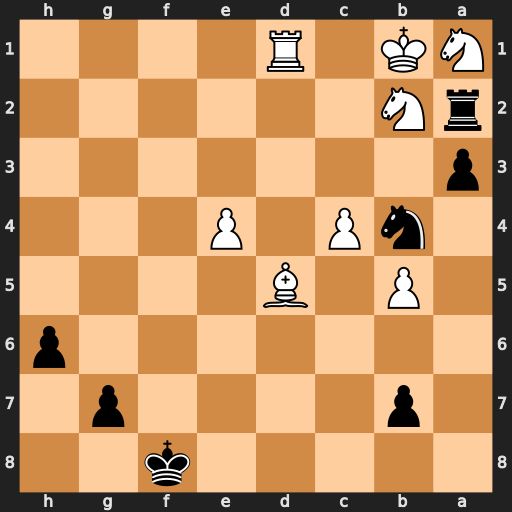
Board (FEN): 5k2/1p4p1/7p/1P1B4/1nP1P3/p7/rN6/NK1R4
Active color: b
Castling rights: -
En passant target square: -
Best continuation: Rxb2+ Kc1 Na2#